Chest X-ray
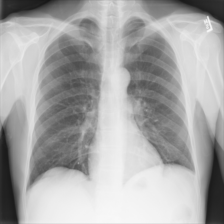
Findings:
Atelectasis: negative
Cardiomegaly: negative
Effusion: negative
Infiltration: negative
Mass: negative
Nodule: negative
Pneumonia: negative
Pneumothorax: negative
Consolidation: negative
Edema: negative
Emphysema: negative
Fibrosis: negative
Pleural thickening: negative
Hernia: negative